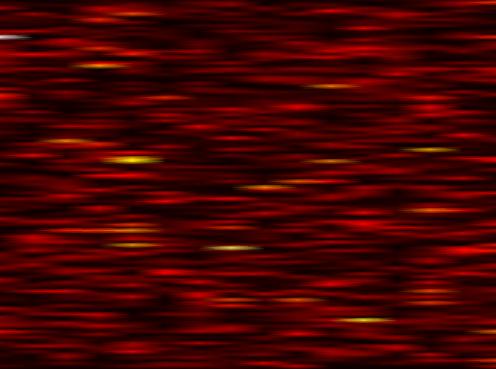
Label: FOFDM